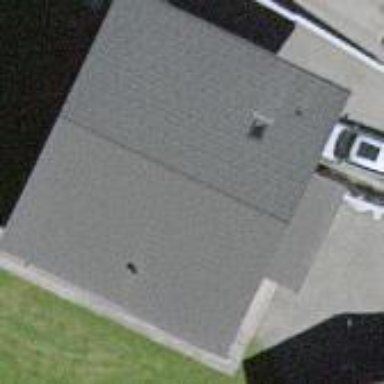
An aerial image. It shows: Simple house.